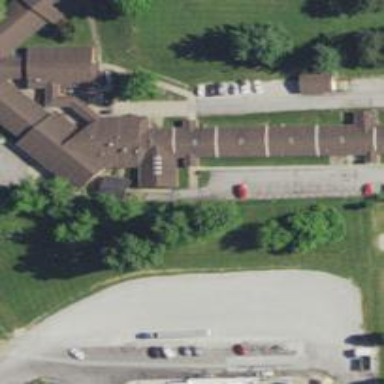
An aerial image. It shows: Nursing home building.